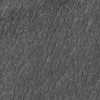
Atmospheric dust classification: not_dusty